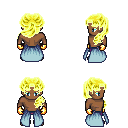
a pixel art fantasy rpg character, male body template, human, dark skin, overskirt, magenta pants, gold princess hairstyle, gold gloves, black shoes, four views (front, back, left, right), 2x2 character sprite sheet, small pixel art, hard edges, no anti-aliasing